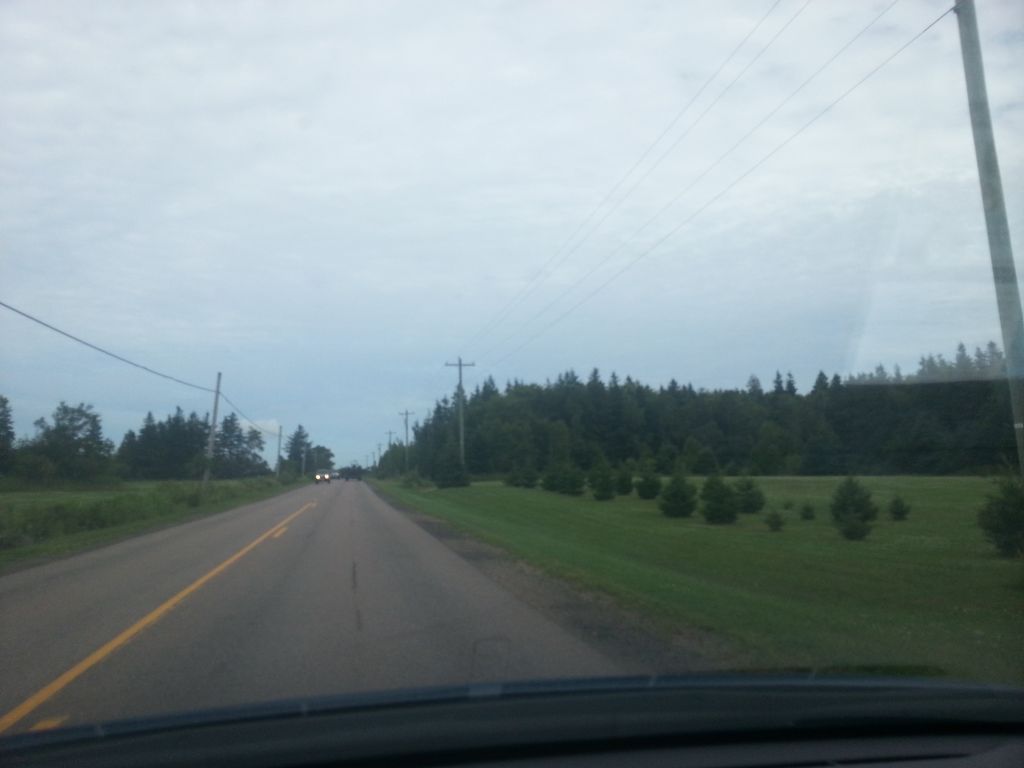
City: charlottetown